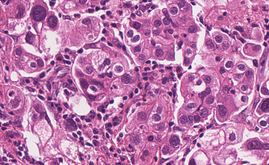
Tumor epithelial tissue: yes
Tumor-associated stroma tissue: yes
Normal tissue: no